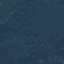
Label: Forest